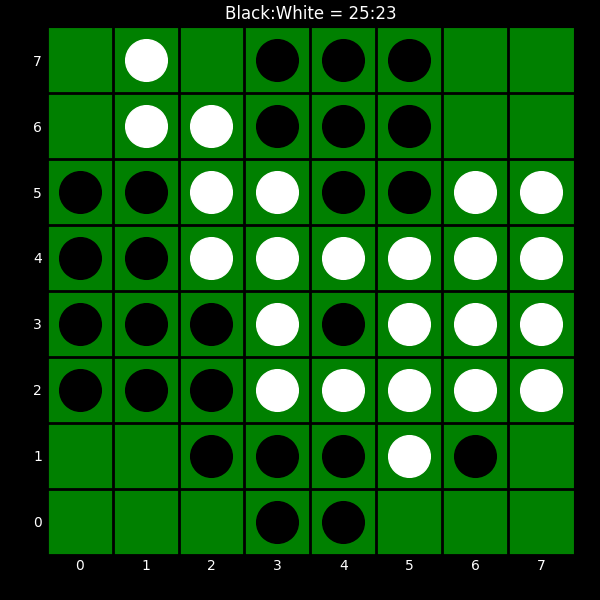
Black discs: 25
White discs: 23